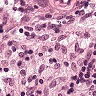
Metastatic tissue present: no